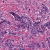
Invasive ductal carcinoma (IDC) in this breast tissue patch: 1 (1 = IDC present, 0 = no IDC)